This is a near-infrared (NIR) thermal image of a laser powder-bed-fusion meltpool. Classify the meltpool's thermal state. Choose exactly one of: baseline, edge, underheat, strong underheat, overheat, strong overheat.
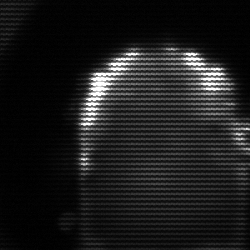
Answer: baseline